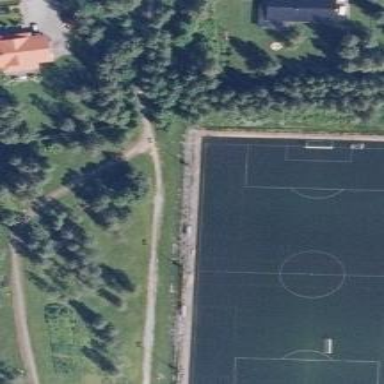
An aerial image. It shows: Paved soccer pitch for leisure land activities.